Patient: sex M, age 72
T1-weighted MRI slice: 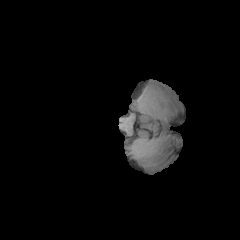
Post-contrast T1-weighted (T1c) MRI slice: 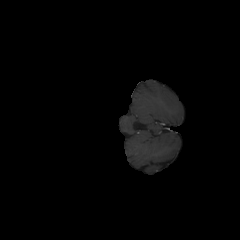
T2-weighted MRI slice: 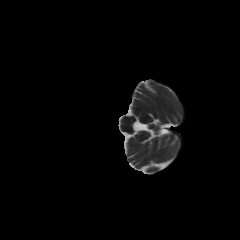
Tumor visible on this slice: no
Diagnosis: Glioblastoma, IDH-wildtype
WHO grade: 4